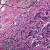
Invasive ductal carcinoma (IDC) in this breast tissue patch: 1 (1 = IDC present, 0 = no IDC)